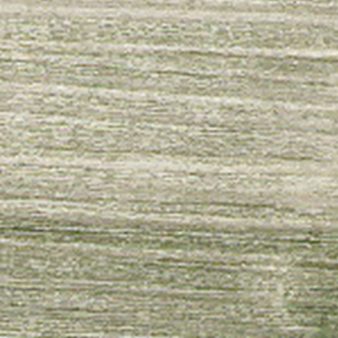
Label: other